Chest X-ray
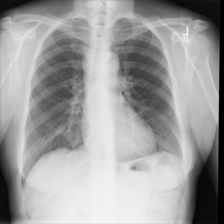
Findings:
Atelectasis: negative
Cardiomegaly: negative
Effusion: negative
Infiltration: negative
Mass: negative
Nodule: negative
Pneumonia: negative
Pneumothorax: negative
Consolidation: negative
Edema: negative
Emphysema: negative
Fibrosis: negative
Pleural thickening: negative
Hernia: negative